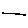
Label: line